Aerial crown-view tile of a tropical tree (Barro Colorado Island, Panama), acquired 20240716:
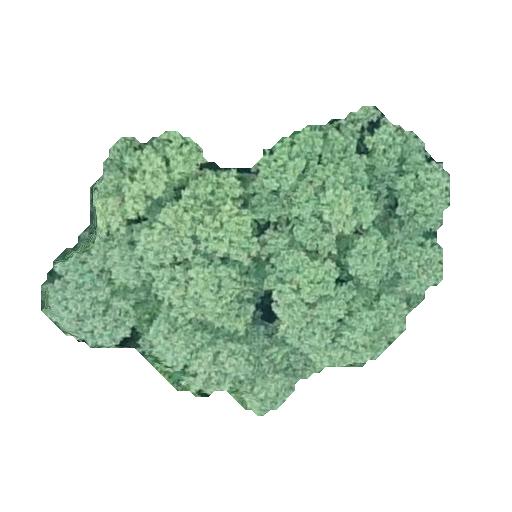
Species: Hieronyma alchorneoides
GBIF accepted scientific name: Hieronyma alchorneoides
Crown area: 129.735 m²